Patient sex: M
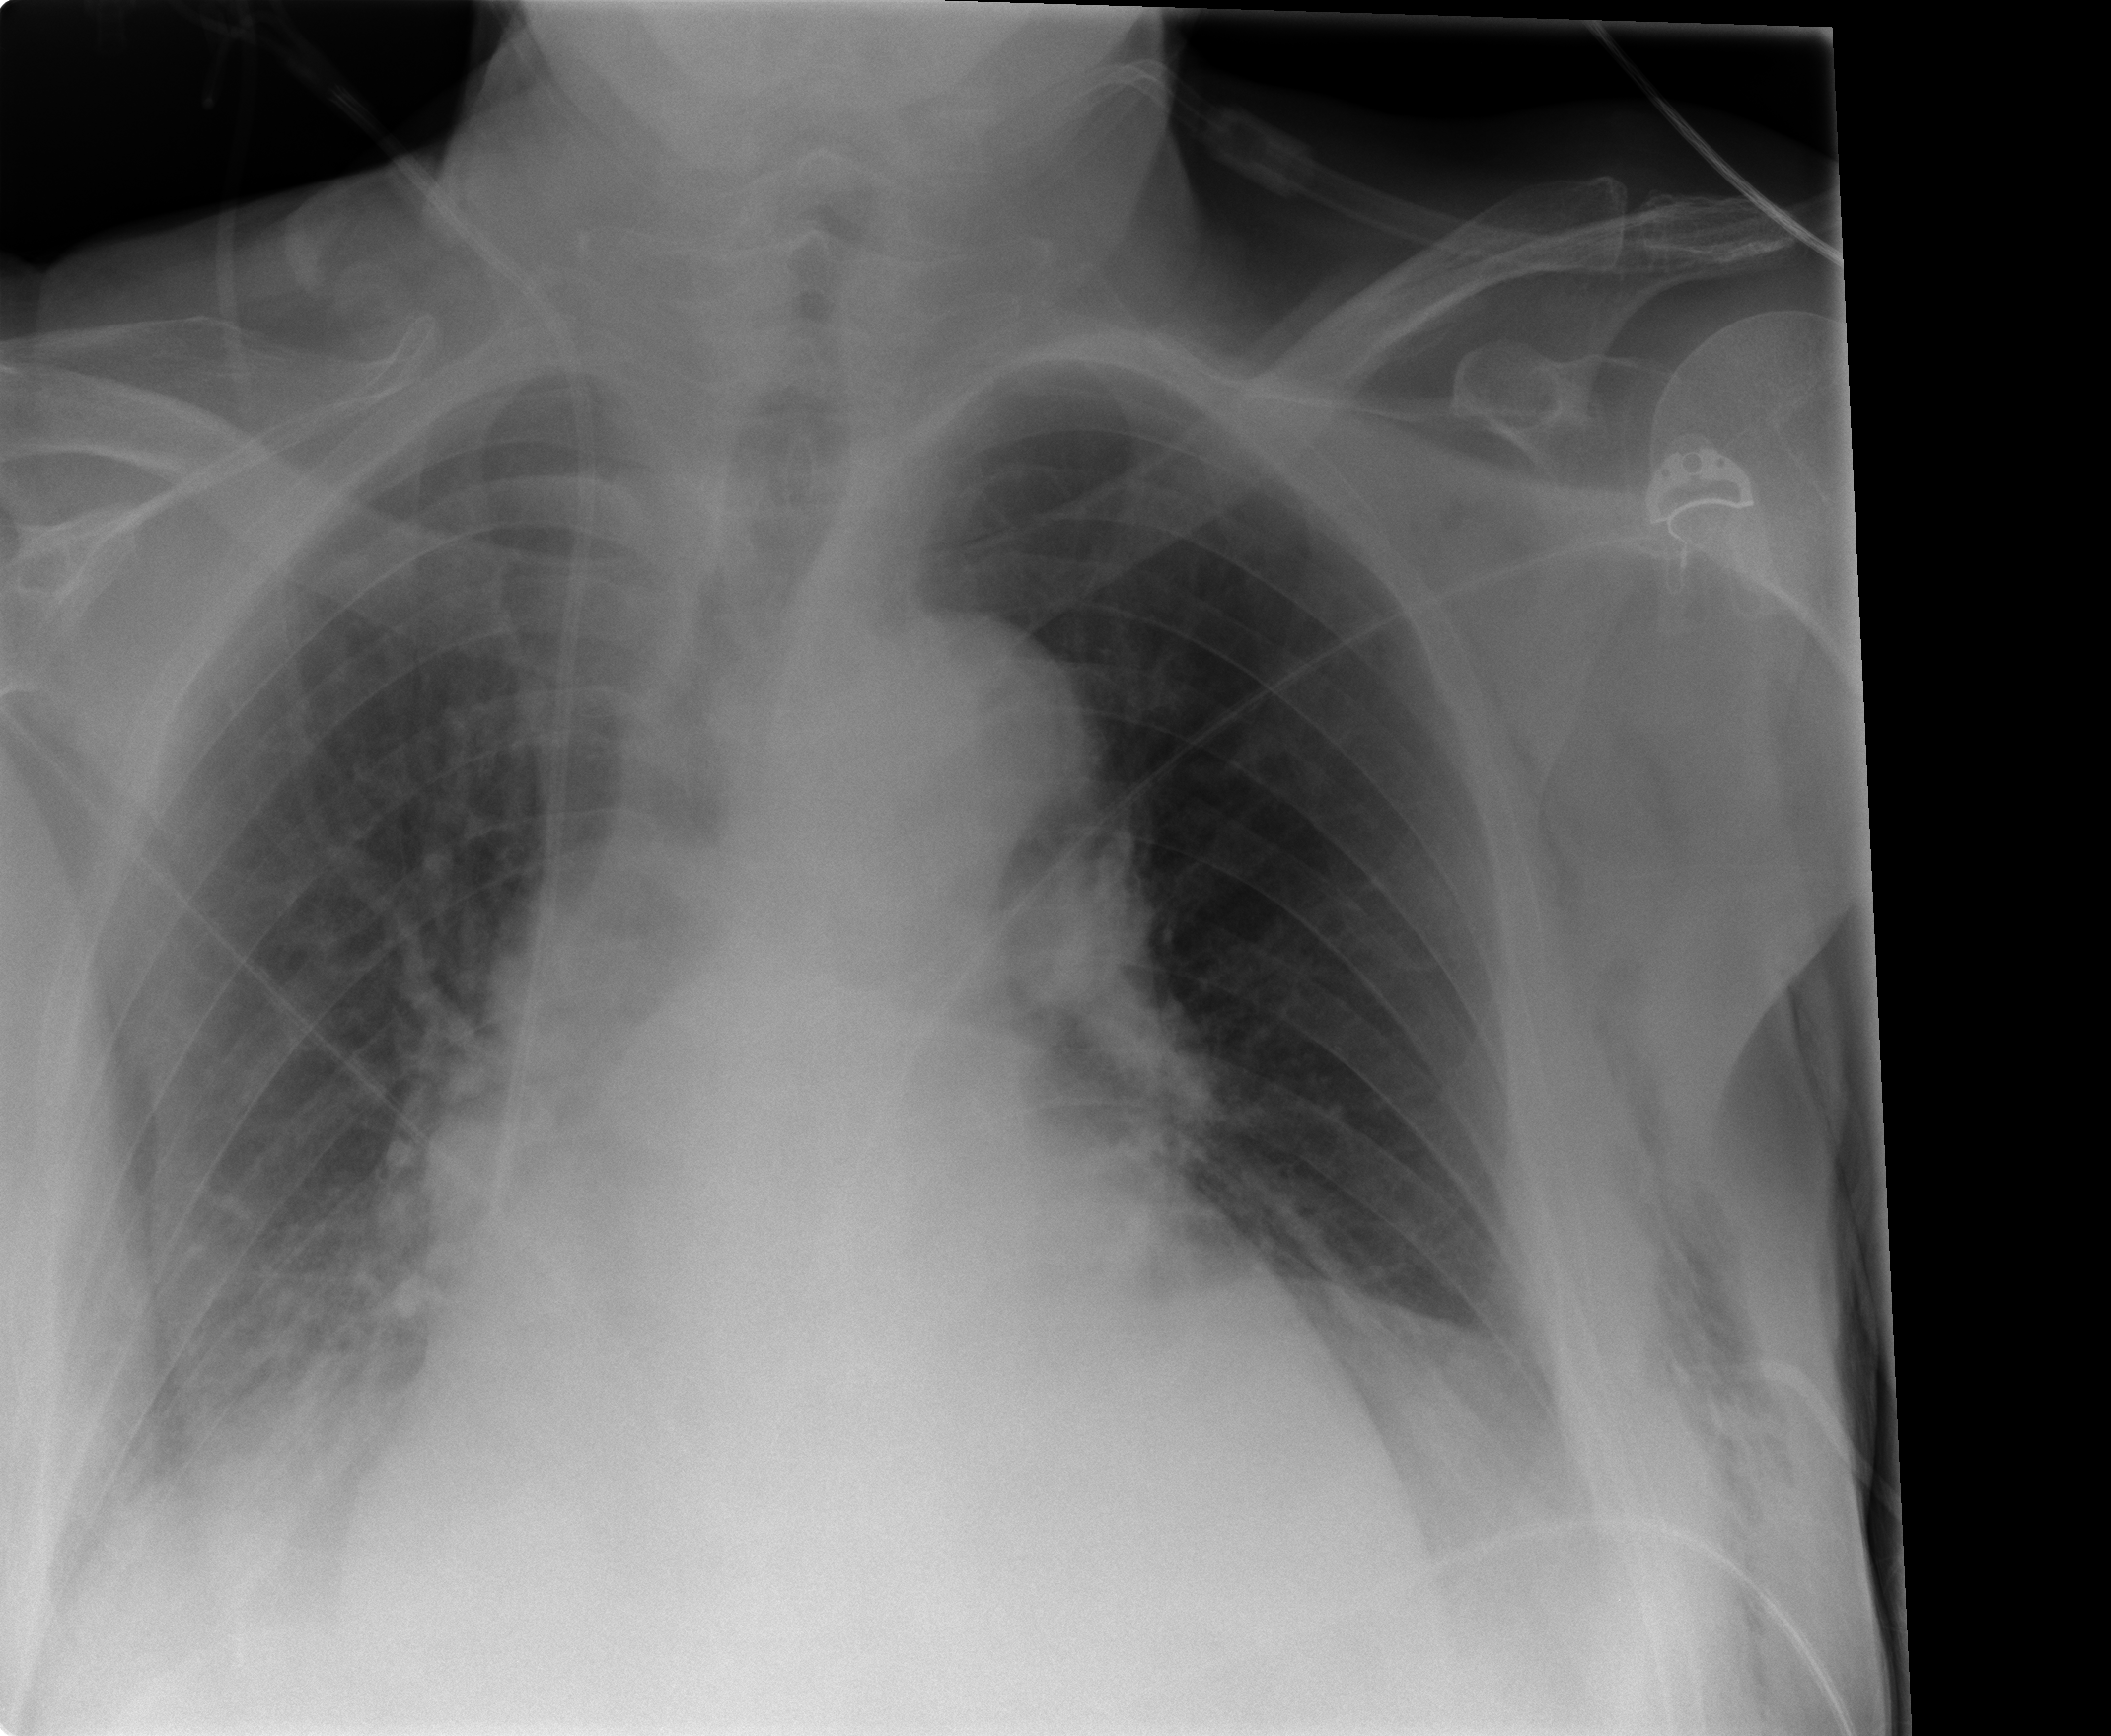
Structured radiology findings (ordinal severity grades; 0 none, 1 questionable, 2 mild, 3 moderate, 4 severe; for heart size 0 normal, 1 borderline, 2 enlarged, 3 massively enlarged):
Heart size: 2
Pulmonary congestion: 2
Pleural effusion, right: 2
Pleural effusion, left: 2
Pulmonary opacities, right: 0
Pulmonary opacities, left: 0
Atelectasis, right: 2
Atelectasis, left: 2